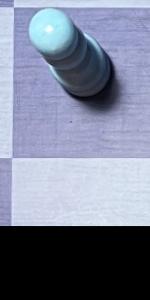
Label: Empty